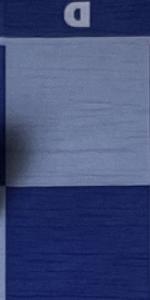
Label: Empty